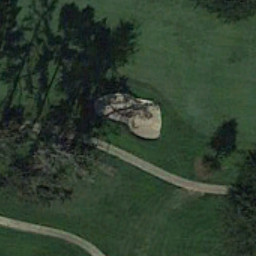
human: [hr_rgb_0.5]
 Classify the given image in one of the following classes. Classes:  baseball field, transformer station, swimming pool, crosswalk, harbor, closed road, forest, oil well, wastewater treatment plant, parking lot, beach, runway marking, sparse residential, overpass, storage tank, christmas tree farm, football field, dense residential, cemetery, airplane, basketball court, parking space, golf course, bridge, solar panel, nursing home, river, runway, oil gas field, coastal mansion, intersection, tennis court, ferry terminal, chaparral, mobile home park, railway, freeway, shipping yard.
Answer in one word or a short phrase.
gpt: golf course